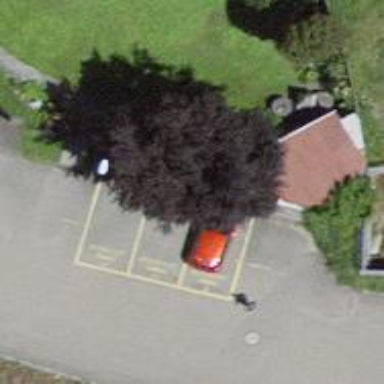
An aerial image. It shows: Car-sharing service available at this location.